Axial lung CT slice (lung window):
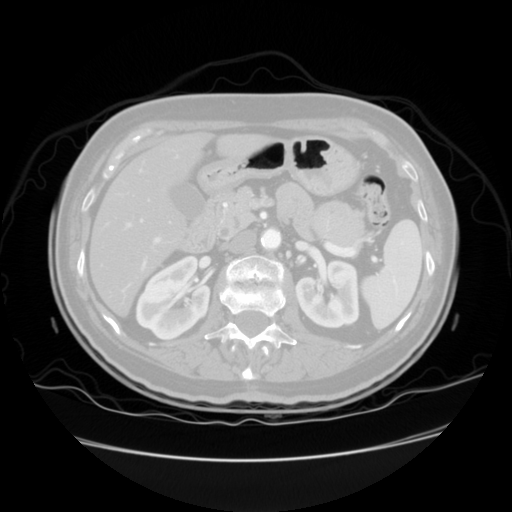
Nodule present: no